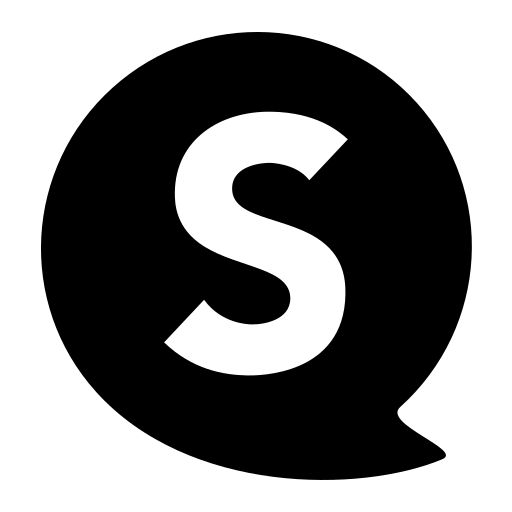
Tags: icon, FontAwesome, fa-icon, brand, speakap